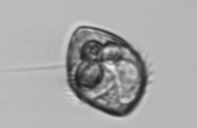
Label: Gyrodinium